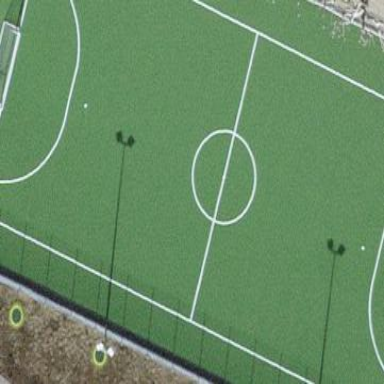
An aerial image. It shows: Soccer pitch for outdoor sports and leisure activities.